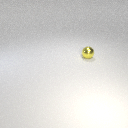
small yellow metal sphere